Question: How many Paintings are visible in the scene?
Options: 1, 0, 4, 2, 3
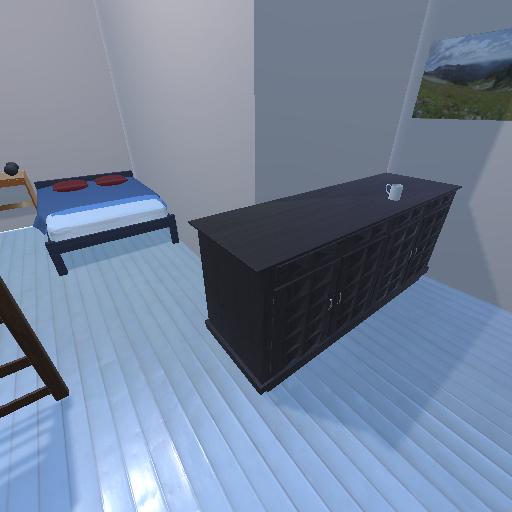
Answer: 1